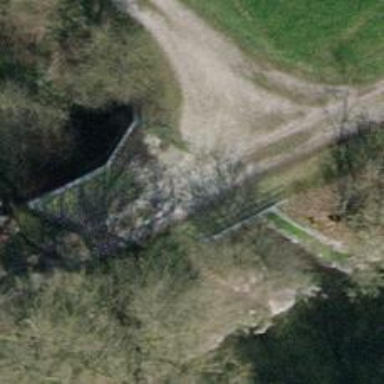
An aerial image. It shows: Track passing over compacted bridge with grade3 tracktype.